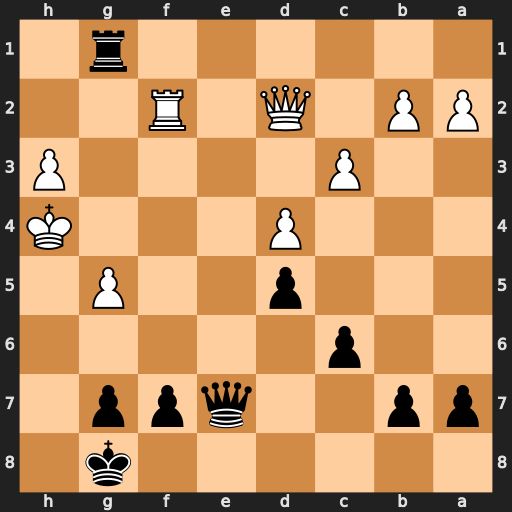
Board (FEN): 6k1/pp2qpp1/2p5/3p2P1/3P3K/2P4P/PP1Q1R2/6r1
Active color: b
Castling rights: -
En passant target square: -
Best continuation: Qe4+ Qf4 Qh7#